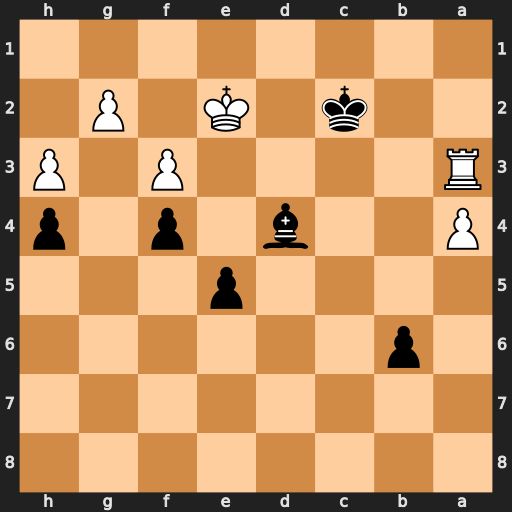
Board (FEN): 8/8/1p6/4p3/P2b1p1p/R4P1P/2k1K1P1/8
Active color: b
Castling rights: -
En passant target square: -
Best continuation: Bc3 Ra2+ Kb3 Kd3 Kxa2 Kxc3 Ka3 a5 bxa5